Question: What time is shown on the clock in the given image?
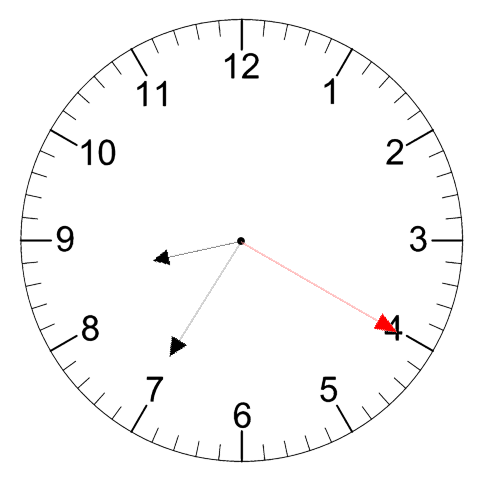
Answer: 08:35:20